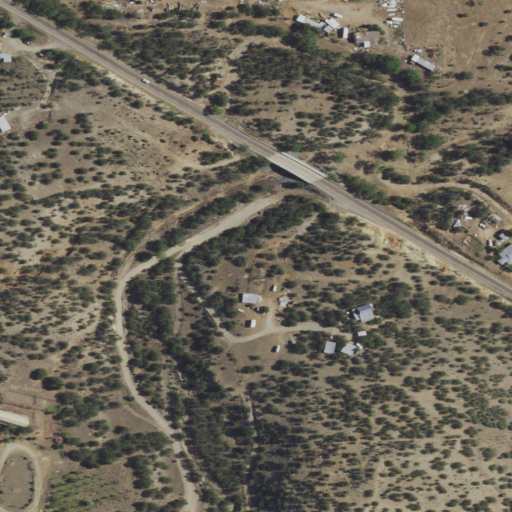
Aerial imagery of valley in New Mexico named Priest Canyon containing shrub, open development, evergreen forest, low intensity development, and medium intensity development